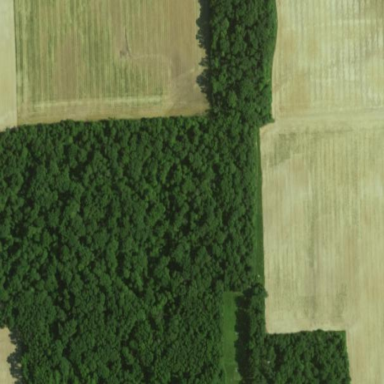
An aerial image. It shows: Deciduous broadleaved woodland.